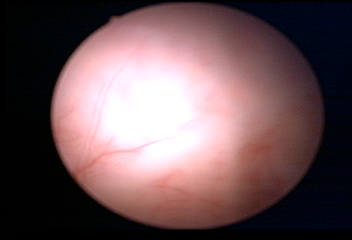
Modality: WLC
Class: Normal mucosa
Bladder cancer association: No